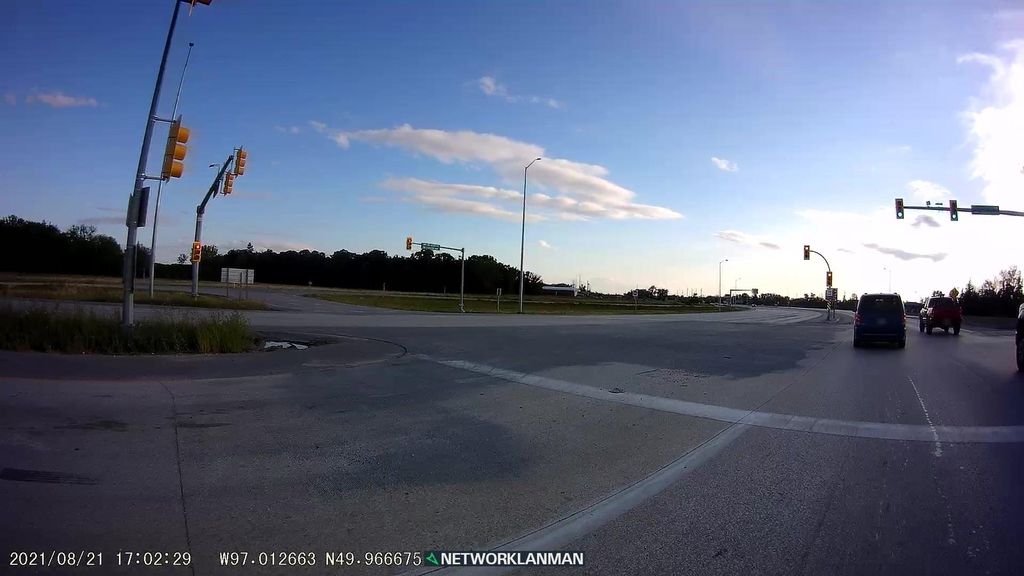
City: winnipeg